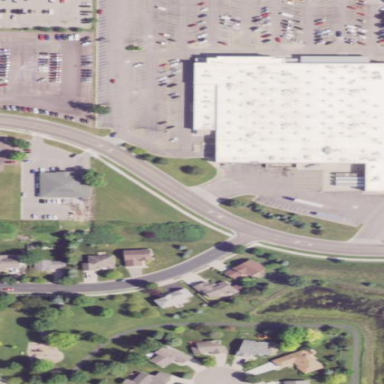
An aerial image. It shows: Wholesale shop housed in building.